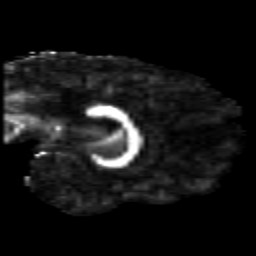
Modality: FA
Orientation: sagittal
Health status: healthy
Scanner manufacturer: siemens
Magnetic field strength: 3 T
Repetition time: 10 s
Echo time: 0.092 s